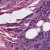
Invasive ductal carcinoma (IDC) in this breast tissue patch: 1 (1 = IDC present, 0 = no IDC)